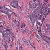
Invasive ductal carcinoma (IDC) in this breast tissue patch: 1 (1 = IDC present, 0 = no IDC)